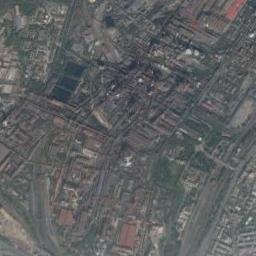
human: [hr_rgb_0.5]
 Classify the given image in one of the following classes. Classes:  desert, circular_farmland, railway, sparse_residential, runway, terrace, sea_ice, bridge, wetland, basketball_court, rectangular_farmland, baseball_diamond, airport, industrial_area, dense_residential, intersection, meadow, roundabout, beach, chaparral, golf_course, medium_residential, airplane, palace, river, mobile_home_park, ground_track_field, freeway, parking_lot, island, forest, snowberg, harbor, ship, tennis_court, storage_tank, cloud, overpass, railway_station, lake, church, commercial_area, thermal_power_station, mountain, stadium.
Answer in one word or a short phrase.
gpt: thermal_power_station